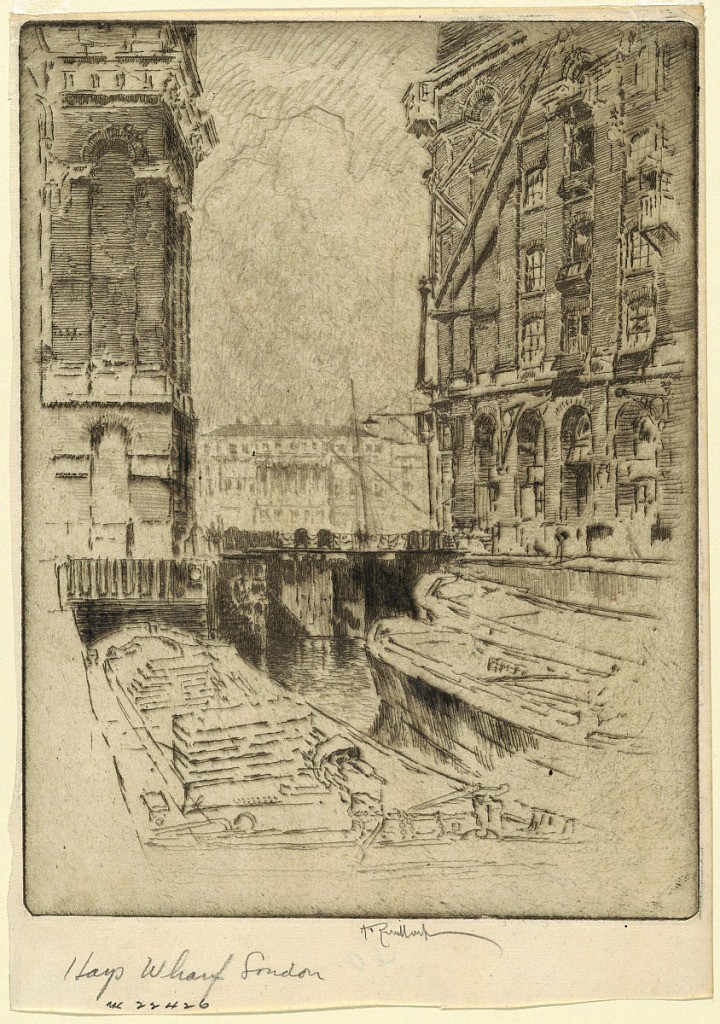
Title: Hay Wharf
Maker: Joseph Pennell, American, active England, 1857–1926
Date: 1907
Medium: Etching in black ink on paper
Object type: Print
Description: River boats are seen in the foreground. Warehouses in the middle distance, opening to a vista in the center.